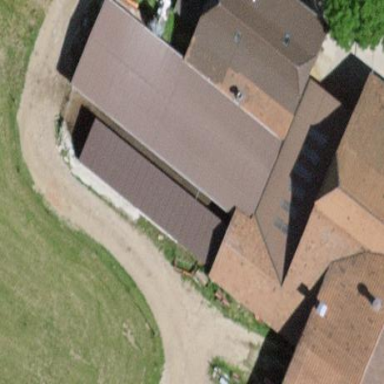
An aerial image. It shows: Barn.